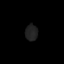
Tissue: lung
Cell type: T cells
Senescence score: 0.1894
Nuclear area (px): 195
Mean DAPI intensity: 33.287